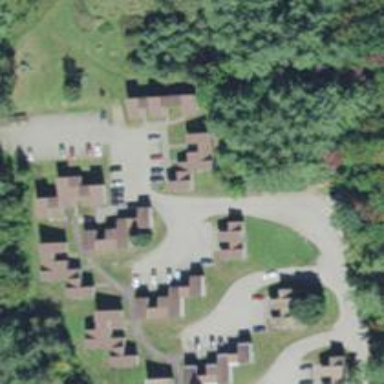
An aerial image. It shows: Dormitory building.